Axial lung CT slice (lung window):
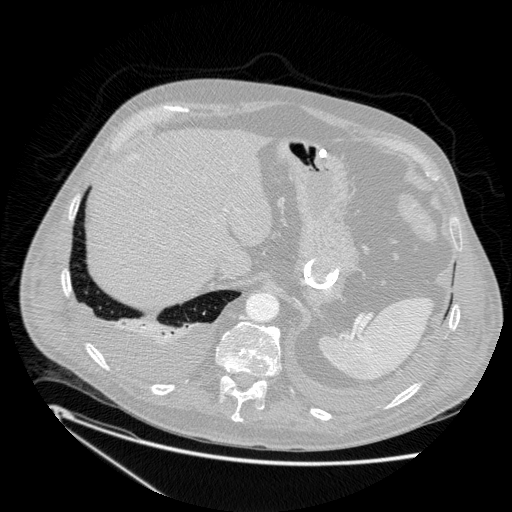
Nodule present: no